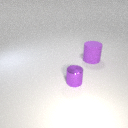
large purple rubber cylinder to the right of small purple metal cylinder